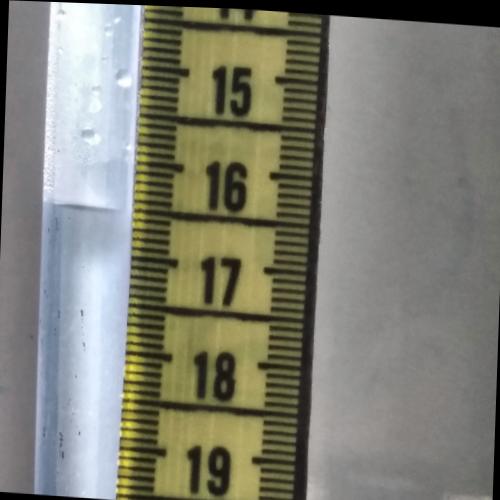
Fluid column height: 16.5 cm